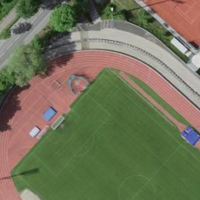
EUNIS habitat code: 53
Species observed at this site:
Polygonum aviculare
Convolvulus arvensis